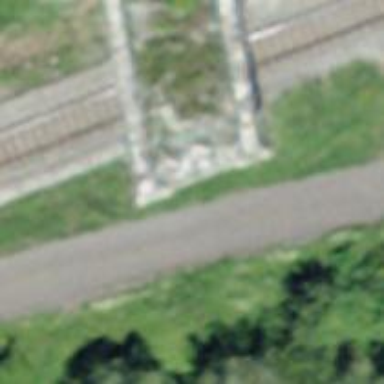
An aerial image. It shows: Brown bench in the vicinity.